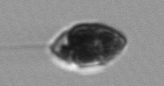
Label: Amphidinium